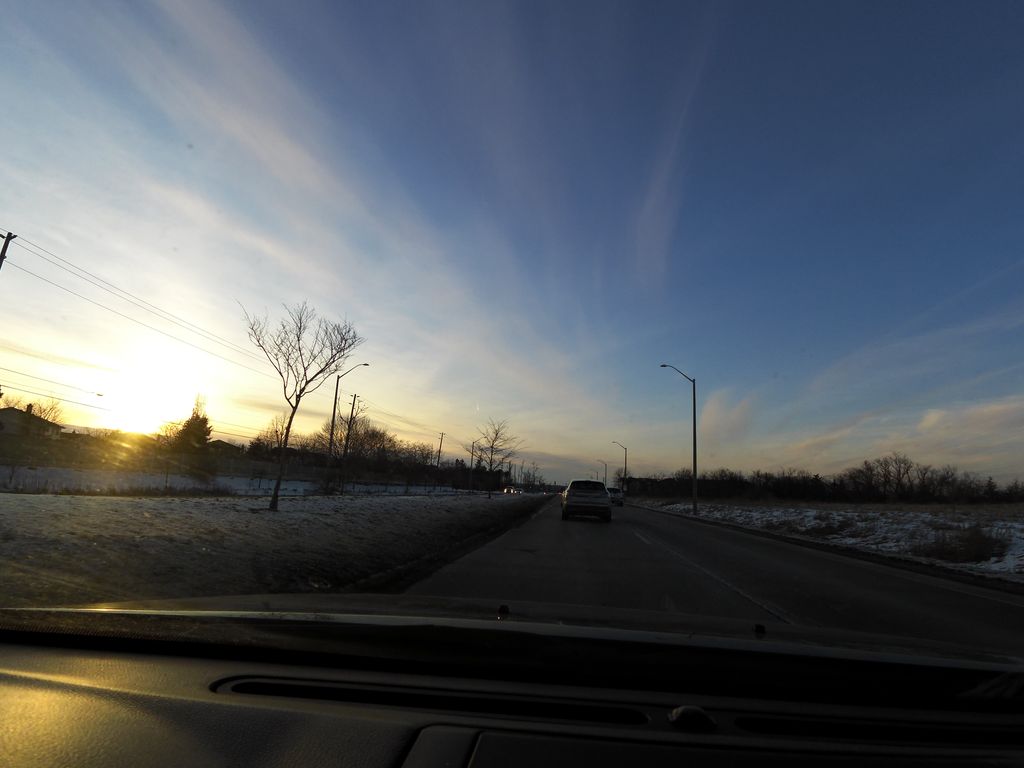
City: hamilton